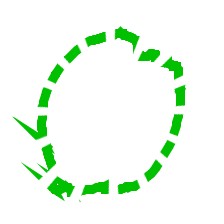
Shape: circle